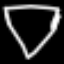
Label: diamond